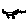
Label: cat